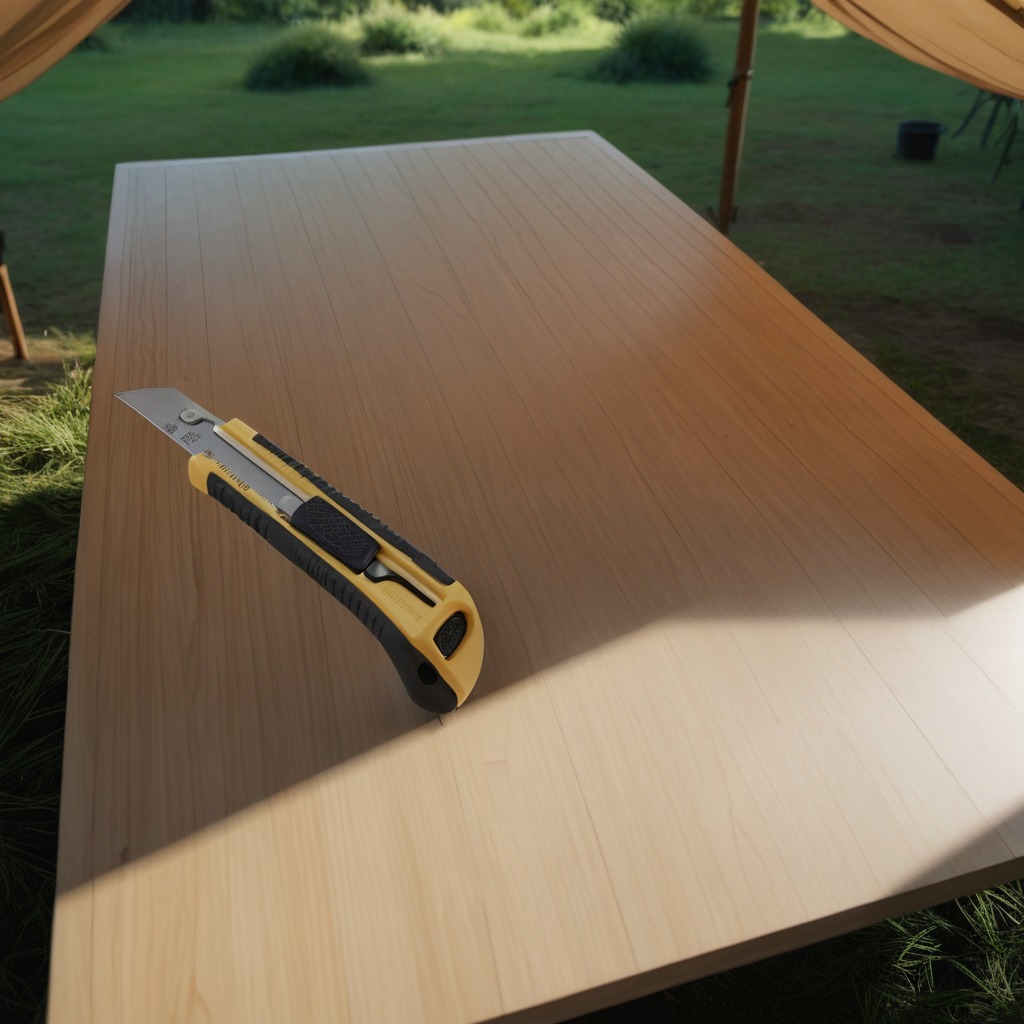
A utility knife is lying on a clean wooden table inside a jungle field workshop tent.